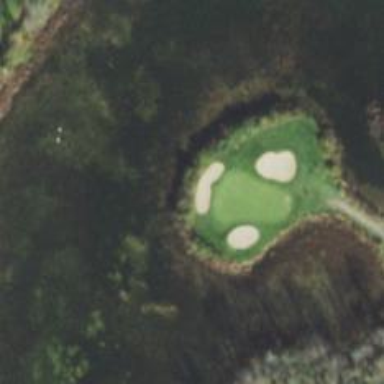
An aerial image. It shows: Golf hole.